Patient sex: M
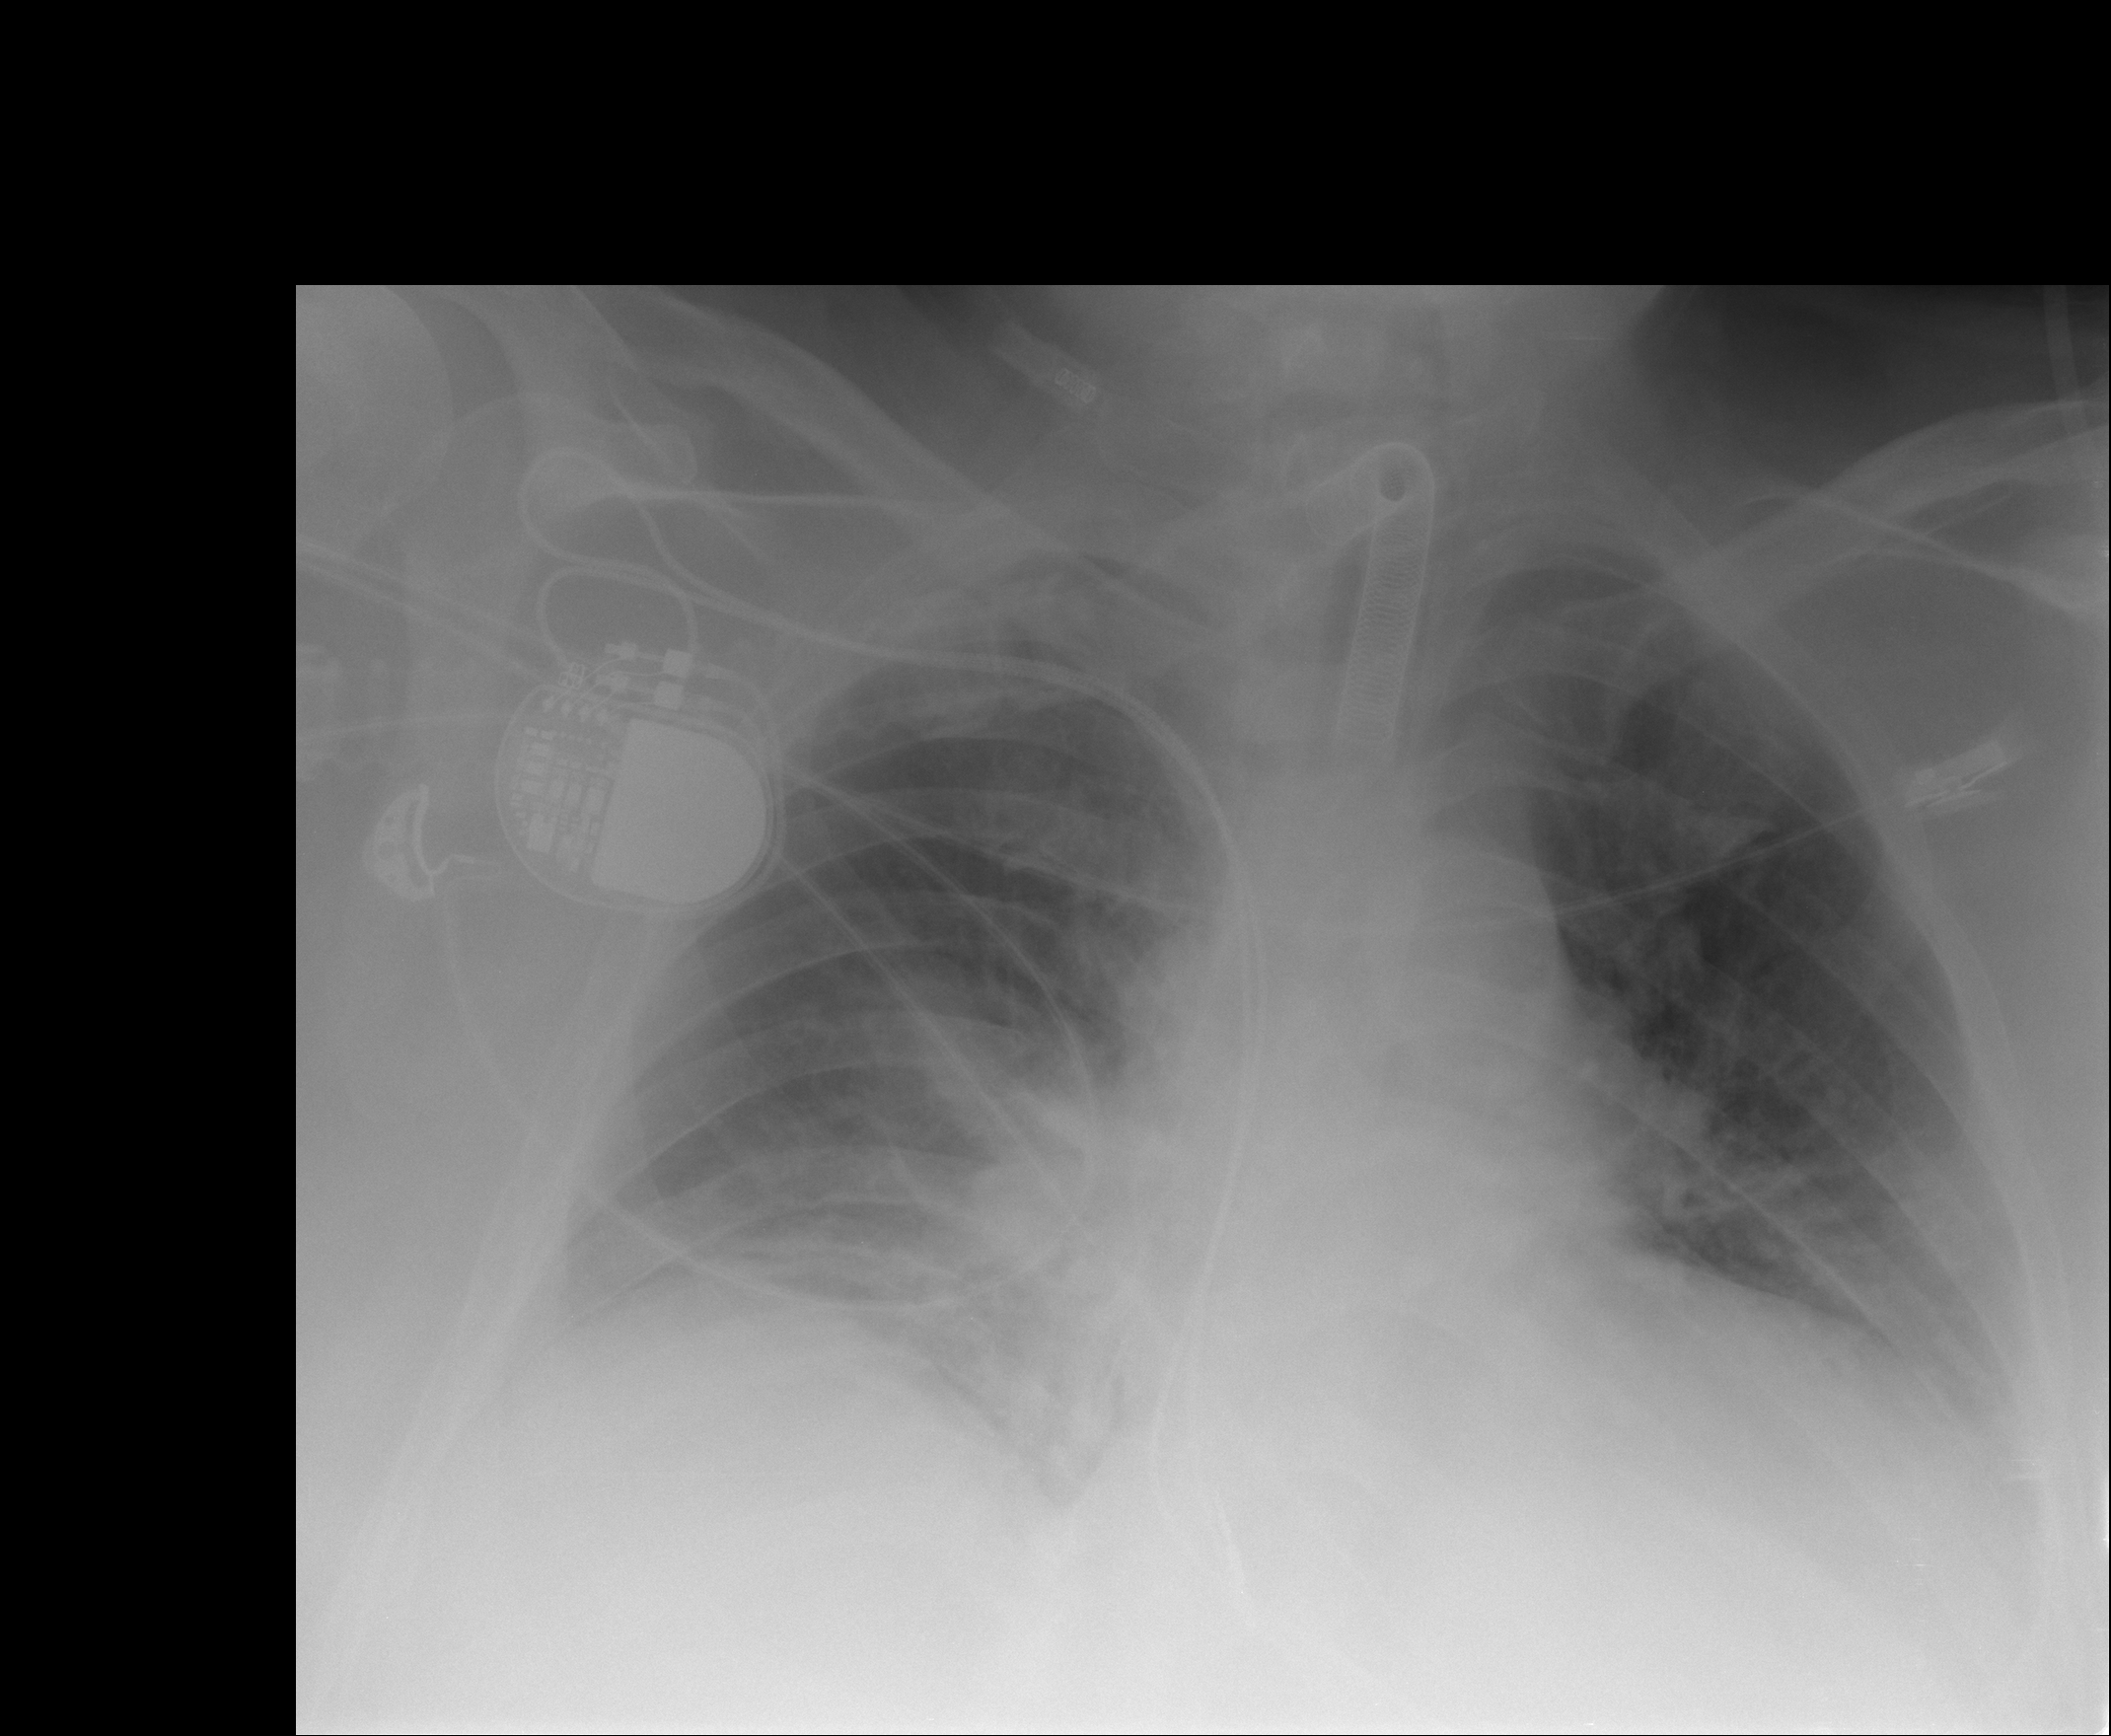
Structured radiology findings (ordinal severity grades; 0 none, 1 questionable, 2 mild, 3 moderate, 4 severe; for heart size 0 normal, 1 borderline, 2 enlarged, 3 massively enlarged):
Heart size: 2
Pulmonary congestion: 2
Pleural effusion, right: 2
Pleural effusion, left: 2
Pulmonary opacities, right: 0
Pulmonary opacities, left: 1
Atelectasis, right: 3
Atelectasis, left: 2